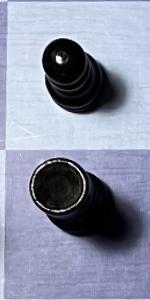
Label: Rook_Black